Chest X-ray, PA view. Patient: 57 years old, sex M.
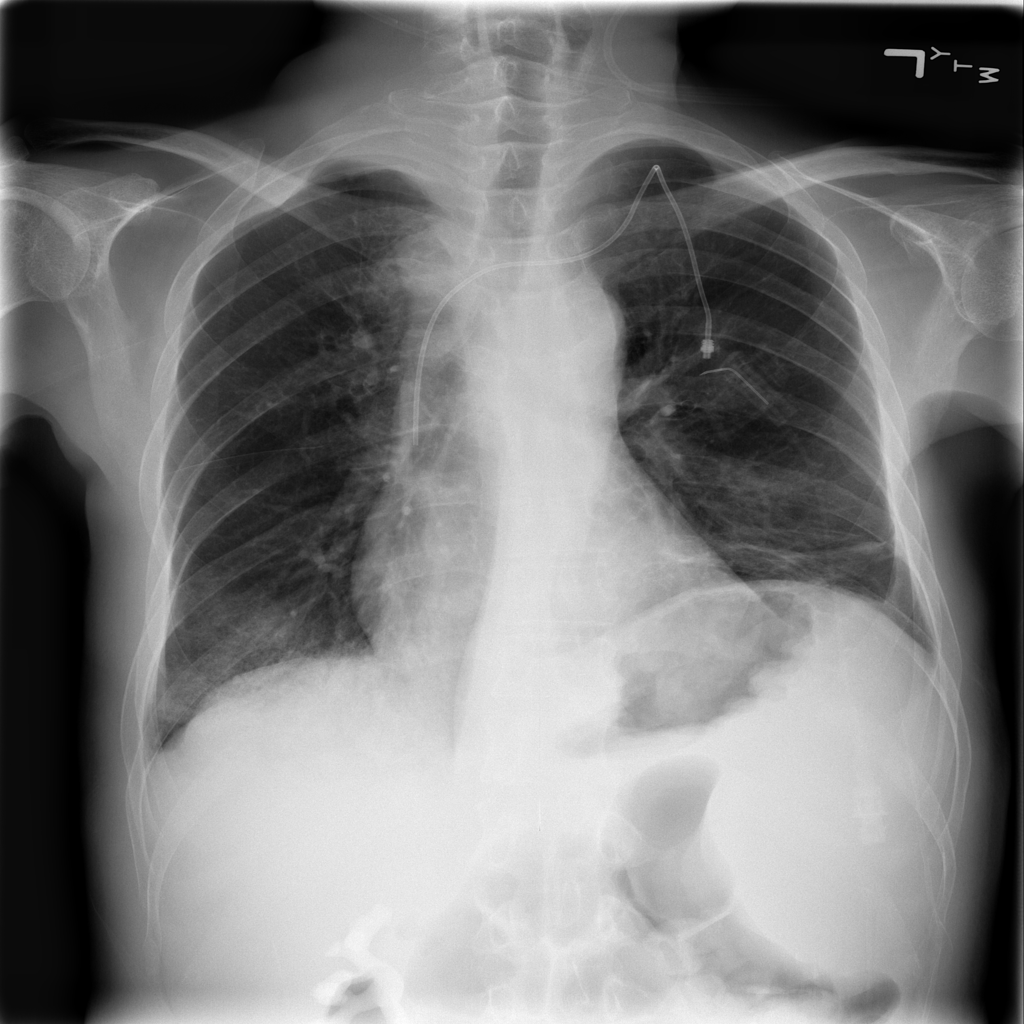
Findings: Atelectasis, Effusion